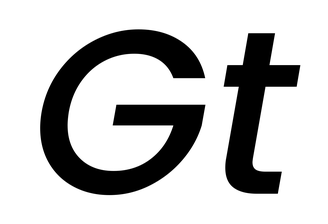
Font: Poppins-MediumItalic